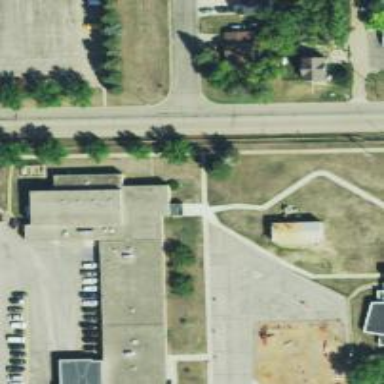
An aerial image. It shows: School building.